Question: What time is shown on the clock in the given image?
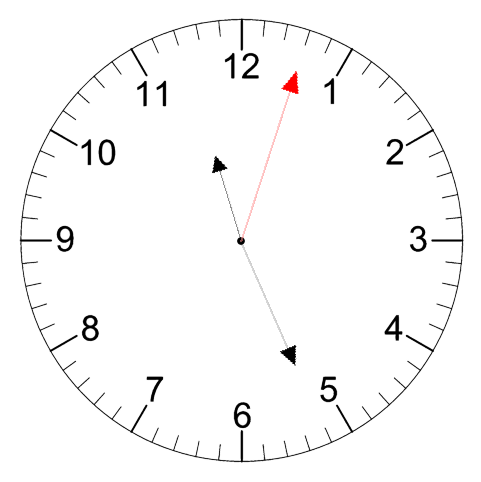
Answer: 11:26:03